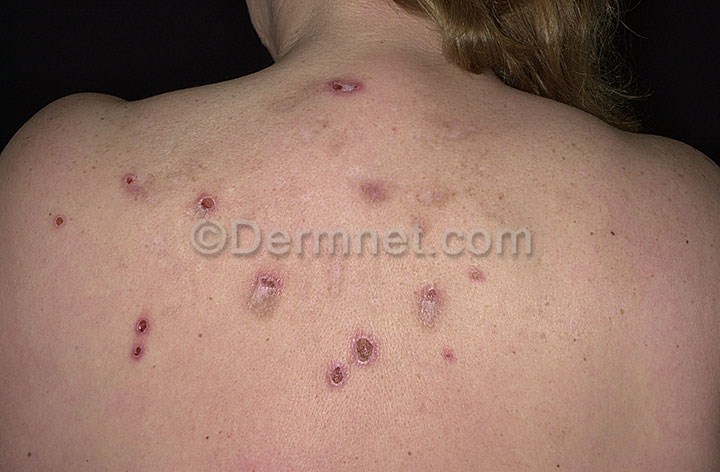
Disease: Eczema Photos